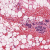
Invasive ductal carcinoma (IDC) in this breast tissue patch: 0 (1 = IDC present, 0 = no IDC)